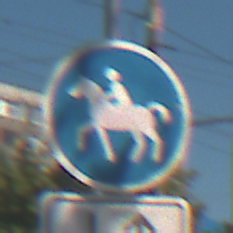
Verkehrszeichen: Reitweg
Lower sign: RichtungsangabeDurchPfeile8
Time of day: Midday
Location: Outdoor (Urban)
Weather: Clear
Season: NotSpecified
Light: Natural